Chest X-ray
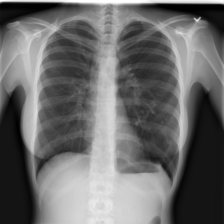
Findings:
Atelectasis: negative
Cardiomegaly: negative
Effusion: negative
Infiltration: negative
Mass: negative
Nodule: negative
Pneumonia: negative
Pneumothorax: positive
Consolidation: negative
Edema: negative
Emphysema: negative
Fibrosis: negative
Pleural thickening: negative
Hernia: negative